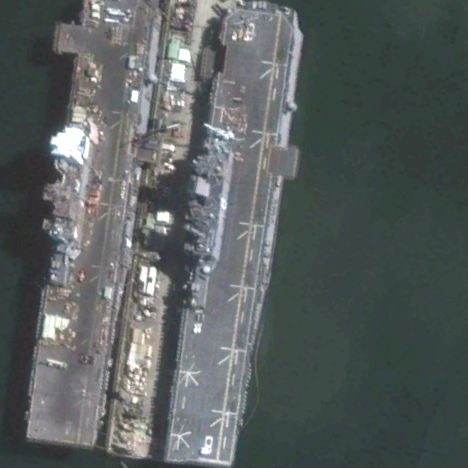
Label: assault